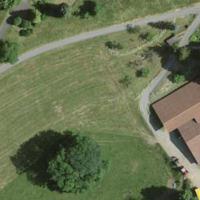
EUNIS habitat code: 52
Species observed at this site:
Hemerocallis fulva